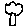
Label: tree